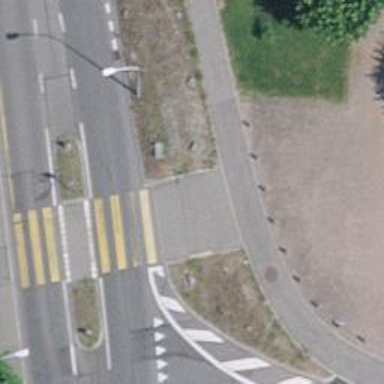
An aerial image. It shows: Kerb serving as barrier.